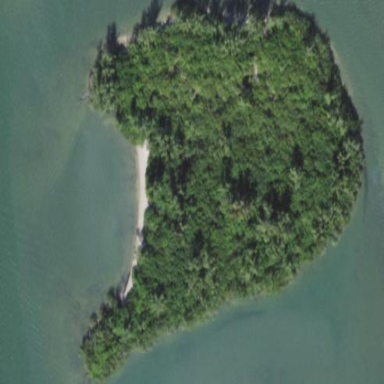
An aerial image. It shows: Islet.